Field crop: tomato
Growth stage: 1
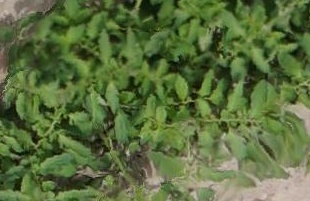
Species: tomato